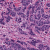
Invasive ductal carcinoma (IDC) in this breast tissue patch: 1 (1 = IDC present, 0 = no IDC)